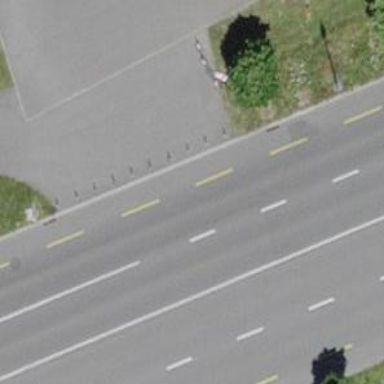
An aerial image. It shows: Bollard.